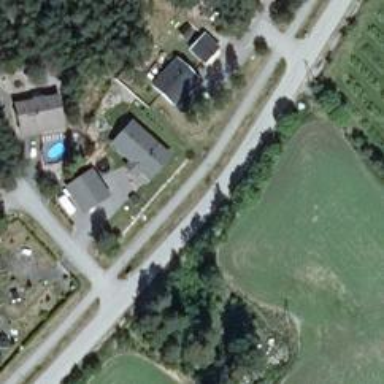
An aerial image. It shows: Asphalt cycleway.